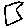
Label: hexagon